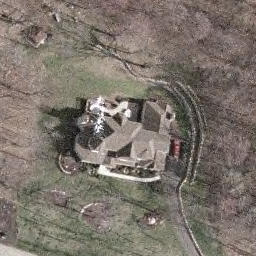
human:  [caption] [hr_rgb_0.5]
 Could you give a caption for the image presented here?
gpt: This is a sparse residential area with a villa surrounded by some withered plants and lawn .

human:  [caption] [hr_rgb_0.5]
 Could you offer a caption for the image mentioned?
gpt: A villa with grey roofs is surrounded by some withered plants and lawn in the sparse residential area .

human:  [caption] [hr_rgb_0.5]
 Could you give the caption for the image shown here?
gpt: A villa with grey roofs is in the sparse residential area .

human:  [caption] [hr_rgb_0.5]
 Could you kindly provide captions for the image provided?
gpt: A villa with some withered plants surrounded is in the sparse residential area .

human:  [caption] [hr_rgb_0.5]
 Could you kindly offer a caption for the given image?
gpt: A villa with some withered plants surrounded .